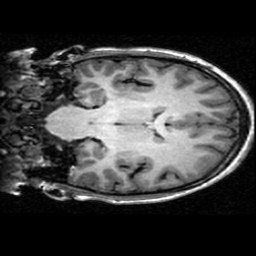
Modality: T1w
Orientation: coronal
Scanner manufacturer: ge
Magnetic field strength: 3 T
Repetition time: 0.00904 s
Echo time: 0.00184 s